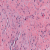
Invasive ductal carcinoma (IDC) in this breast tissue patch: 0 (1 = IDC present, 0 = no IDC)